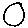
Label: circle